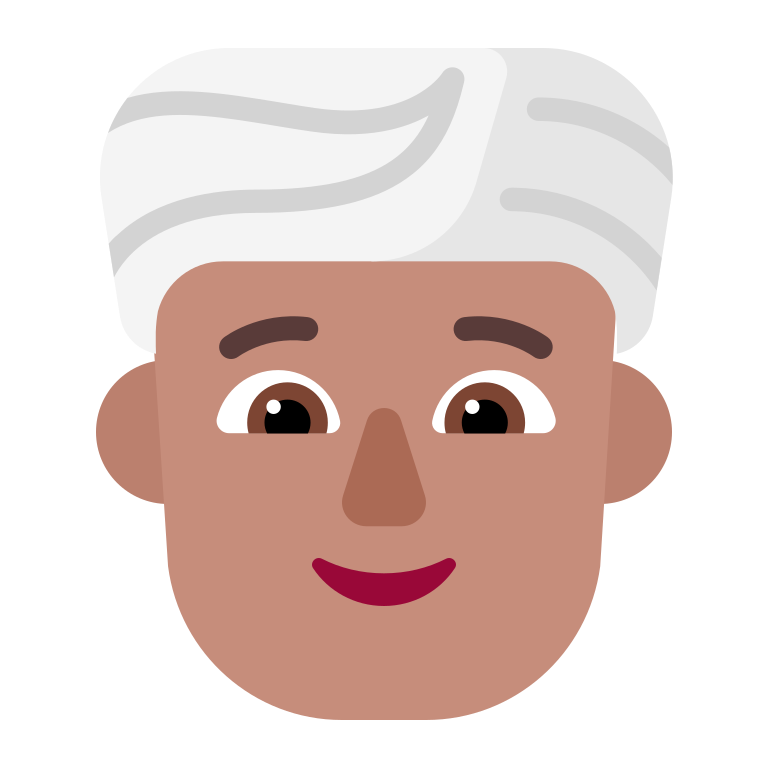
person wearing turban flat